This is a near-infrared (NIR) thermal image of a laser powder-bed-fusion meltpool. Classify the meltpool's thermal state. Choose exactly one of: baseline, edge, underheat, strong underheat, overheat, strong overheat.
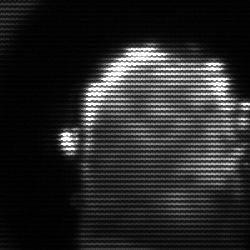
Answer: baseline